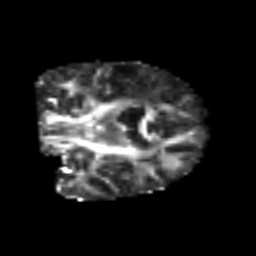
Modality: FA
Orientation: coronal
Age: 67
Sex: female
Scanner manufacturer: siemens
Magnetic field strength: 3 T
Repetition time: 5.6 s
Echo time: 0.082 s